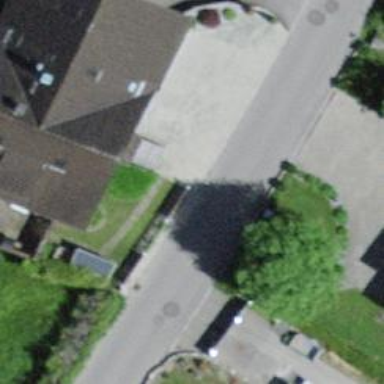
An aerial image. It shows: Gate.